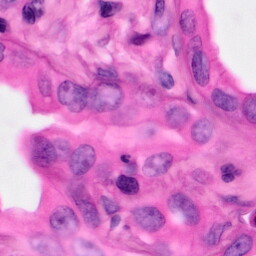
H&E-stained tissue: Pancreatic